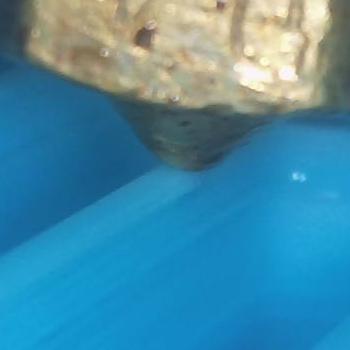
Flow rate: 212%